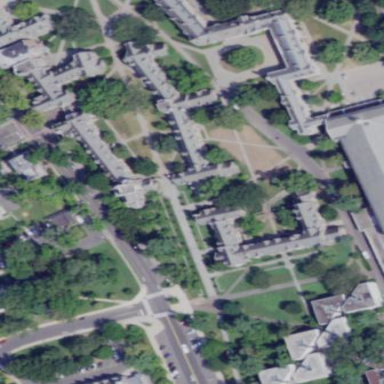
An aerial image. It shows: University building.